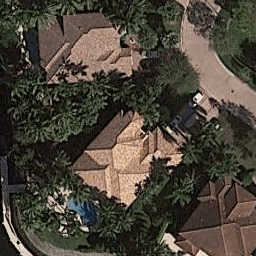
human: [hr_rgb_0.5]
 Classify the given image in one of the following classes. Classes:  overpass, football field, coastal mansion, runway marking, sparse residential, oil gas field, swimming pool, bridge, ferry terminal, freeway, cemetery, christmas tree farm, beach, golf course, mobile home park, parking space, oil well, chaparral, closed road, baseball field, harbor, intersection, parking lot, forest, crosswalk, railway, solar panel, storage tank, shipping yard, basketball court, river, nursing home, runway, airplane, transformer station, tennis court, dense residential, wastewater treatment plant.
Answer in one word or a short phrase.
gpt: coastal mansion